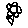
Label: flower